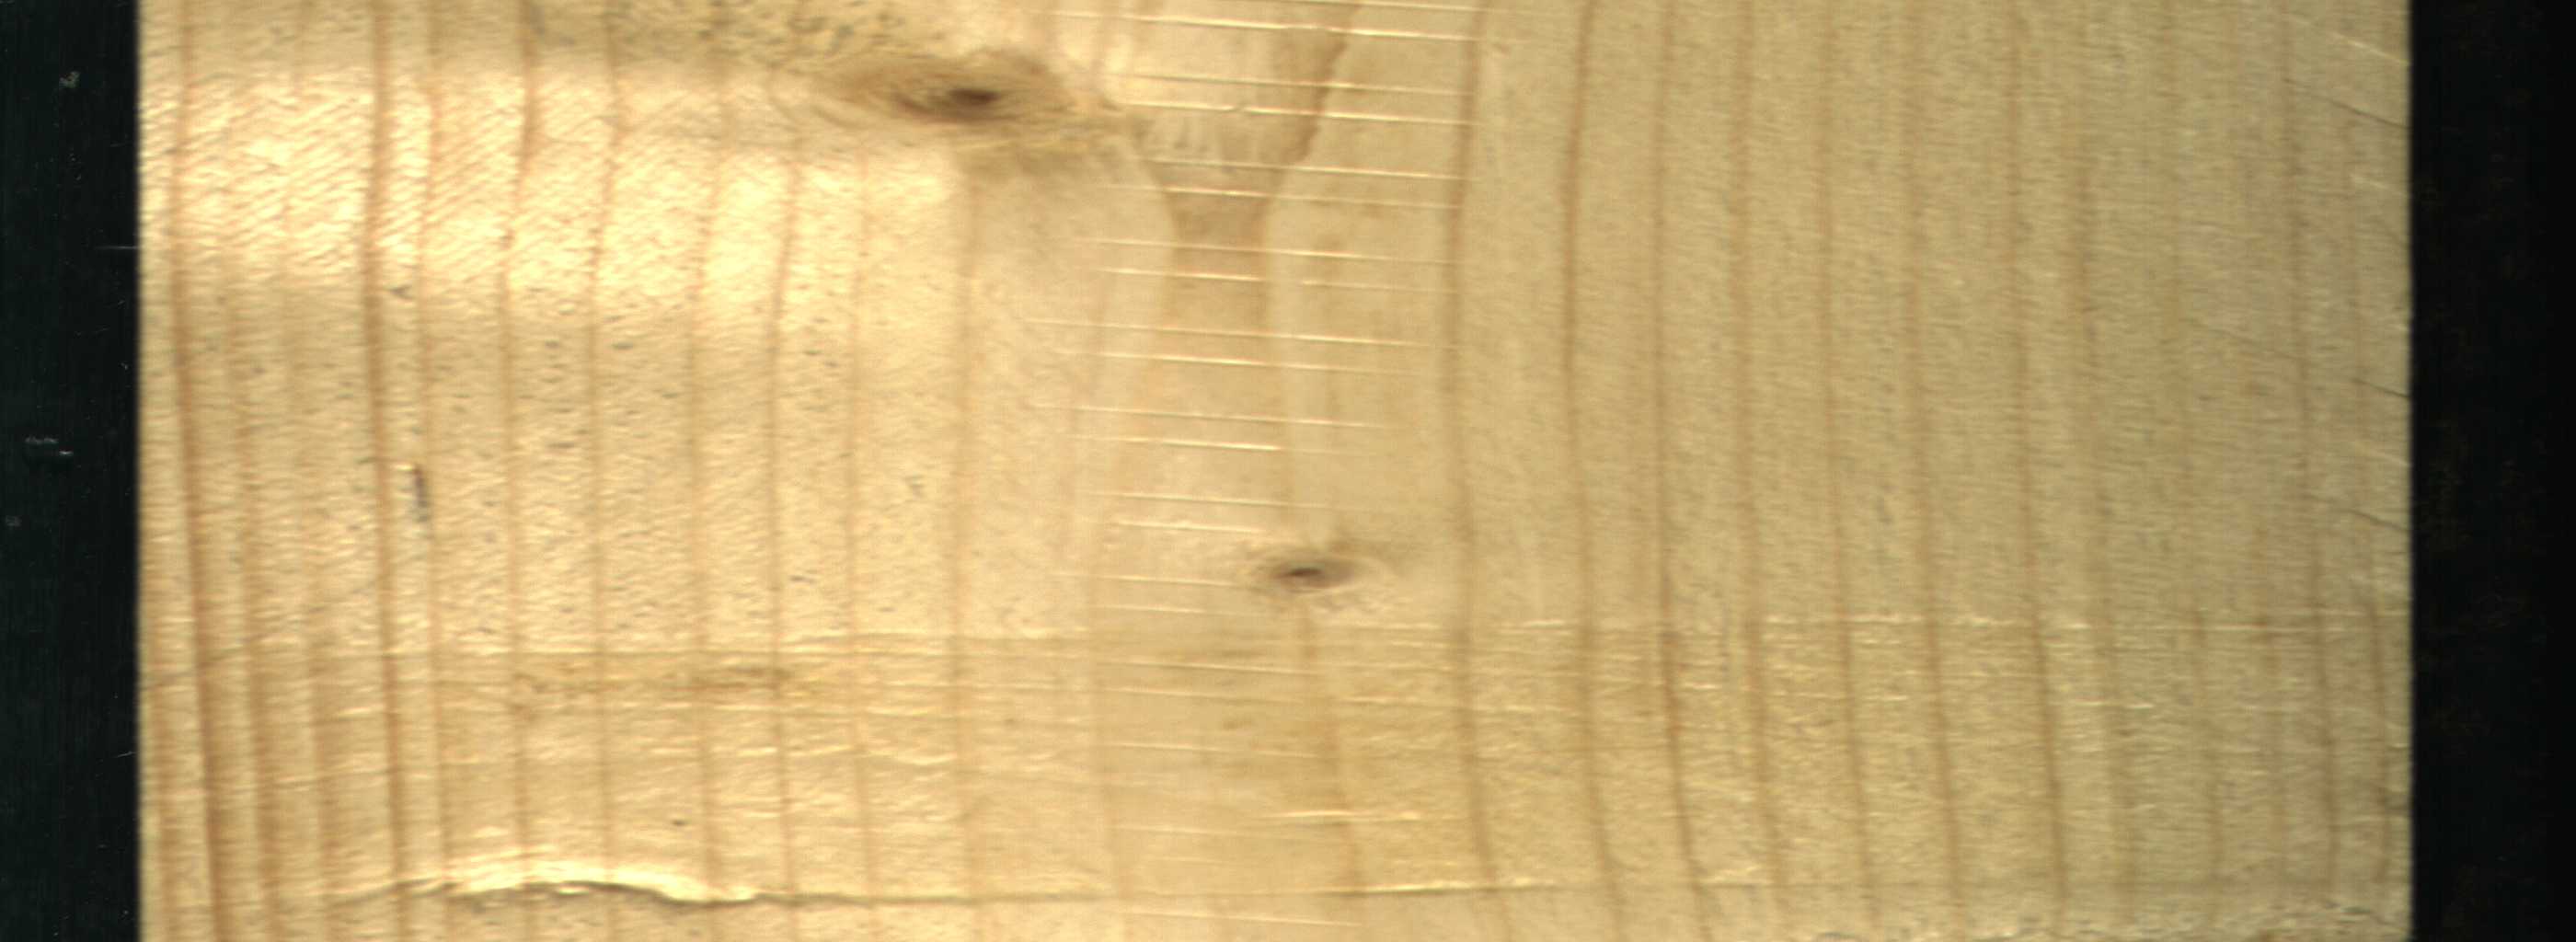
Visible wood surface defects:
Live_Knot
Live_Knot